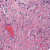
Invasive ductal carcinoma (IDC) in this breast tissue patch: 0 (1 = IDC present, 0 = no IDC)